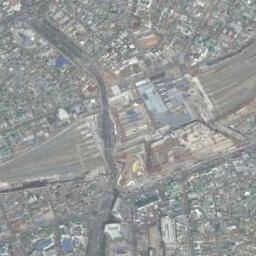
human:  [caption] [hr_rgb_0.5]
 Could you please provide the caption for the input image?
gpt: The railway station has lots of railways and some buildings and an overpass is over the railways .

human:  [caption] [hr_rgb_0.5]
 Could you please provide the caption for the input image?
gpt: There is a railway station in the crowded city .

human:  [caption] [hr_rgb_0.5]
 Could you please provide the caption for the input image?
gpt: Many buildings of different shapes and sizes are beside the railway station .

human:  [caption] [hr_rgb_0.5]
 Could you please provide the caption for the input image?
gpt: The railway station is next to some buildings .

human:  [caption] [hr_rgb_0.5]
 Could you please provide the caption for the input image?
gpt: There are many buildings around the railway station .